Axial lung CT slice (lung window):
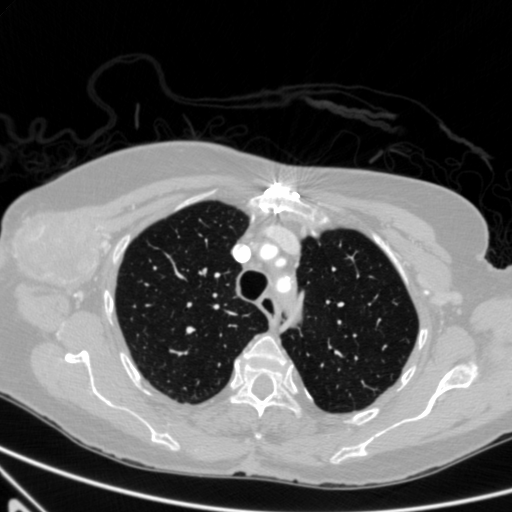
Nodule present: no